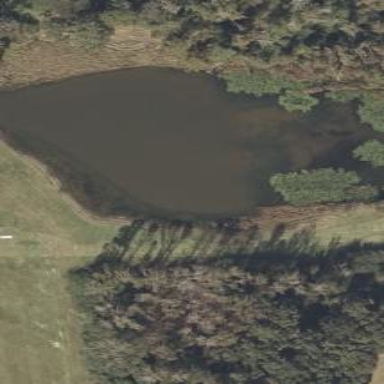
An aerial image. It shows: Pond surrounded by natural water.